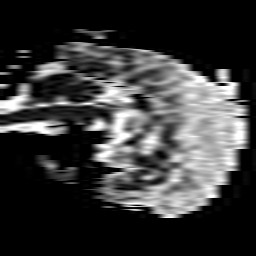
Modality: ADC
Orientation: sagittal
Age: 53
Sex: male
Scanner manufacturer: philips
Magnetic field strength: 1.5 T
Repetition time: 4.985 s
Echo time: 0.07744 s